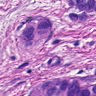
Metastatic tissue present: yes